Question: I want to create my action menu items in the ActionBar totally dinamically for some reasons. But when I add the menu items from code, they are displayed as overflow of the setting menu item.
Below there is my code. any solution?

'''
@Override
public boolean onCreateOptionsMenu(Menu menu) {
// Inflate the menu; this adds items to the action bar if it is present.
//getMenuInflater().inflate(R.menu.start, menu);
MenuItem logoutMI= menu.add(0,1,0,"Logout");
logoutMI.setShowAsAction(MenuItem.SHOW_AS_ACTION_ALWAYS);
logoutMI.setShowAsAction(MenuItem.SHOW_AS_ACTION_WITH_TEXT);
MenuItem configMI= menu.add(0,2,1,"Configuration");
configMI.setShowAsAction(MenuItem.SHOW_AS_ACTION_ALWAYS);
configMI.setShowAsAction(MenuItem.SHOW_AS_ACTION_WITH_TEXT);
return true;
}
'''
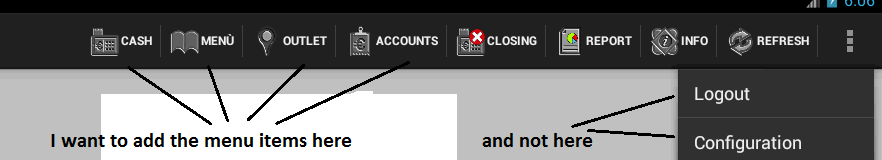
Answer: I think you need to OR those flag values together on 'setShowAsAction'.
From the docs, <URL>
> One of SHOW_AS_ACTION_ALWAYS, SHOW_AS_ACTION_IF_ROOM, or
SHOW_AS_ACTION_NEVER should be used, and
Ex.
'''
logoutMI.setShowAsAction(MenuItem.SHOW_AS_ACTION_ALWAYS | MenuItem.SHOW_AS_ACTION_WITH_TEXT);
'''
Let me know if this actually fixed your problem.